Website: macys
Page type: customer-info-address
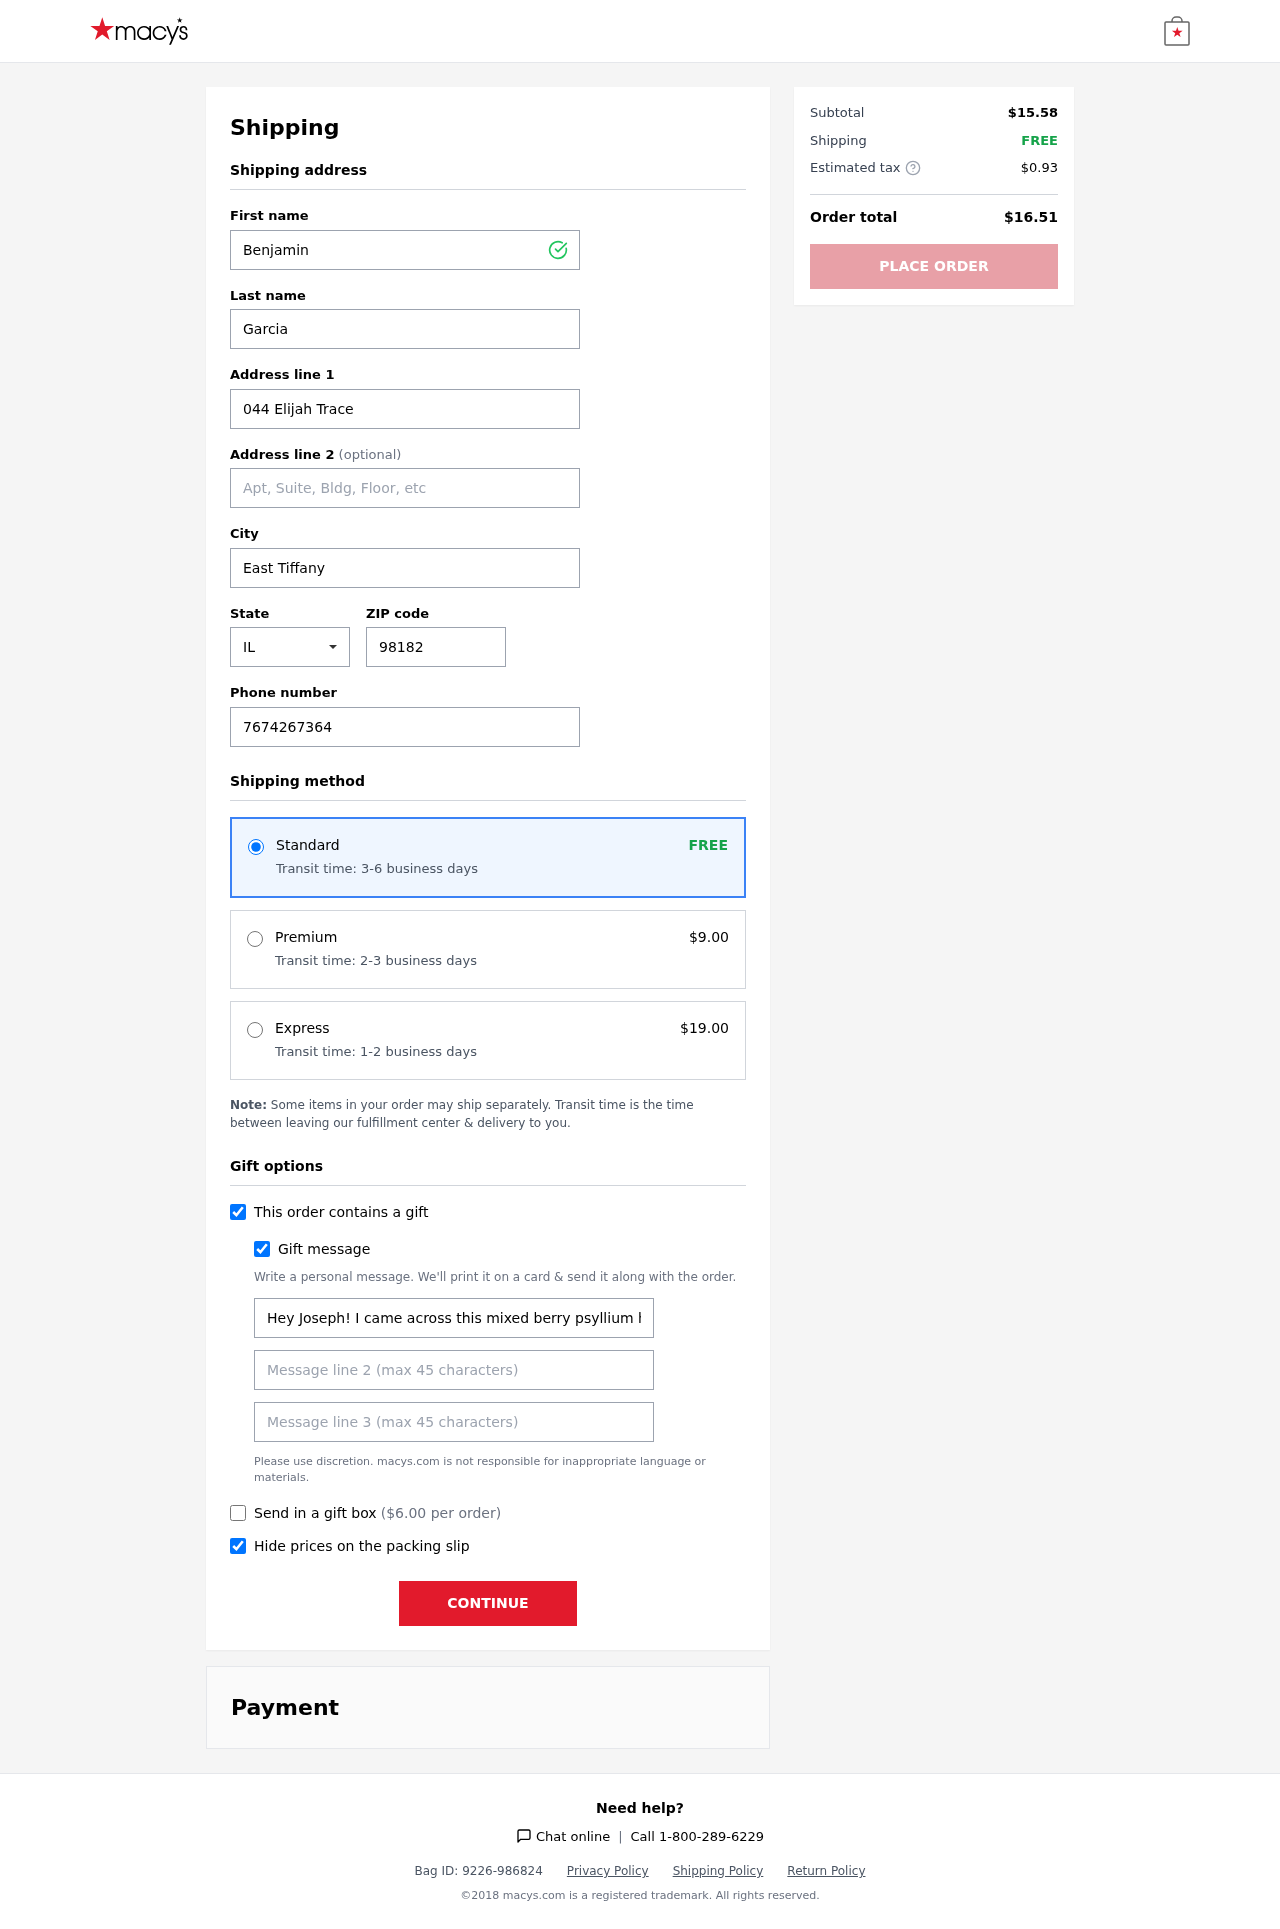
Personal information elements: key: PII_CITY
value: East Tiffany
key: PII_FIRSTNAME
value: Benjamin
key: PII_GIFT_MESSAGE
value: Hey Joseph! I came across this mixed berry psyllium husk powder and thought of you—perfect for those morning smoothies we both love. Hope it adds a little something special to your day! Benjamin
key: PII_LASTNAME
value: Garcia
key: PII_PHONE
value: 7674267364
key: PII_POSTCODE
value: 98182
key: PII_STATE_ABBR
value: IL
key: PII_STREET
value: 044 Elijah Trace
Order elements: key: ORDER_SHIPPING_STANDARD
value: FREE
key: ORDER_SHIPPING_STANDARD_TIME
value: Transit time: 3-6 business days
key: ORDER_SHIPPING_PREMIUM
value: $9.00
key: ORDER_SHIPPING_PREMIUM_TIME
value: Transit time: 2-3 business days
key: ORDER_SHIPPING_EXPRESS
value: $19.00
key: ORDER_SHIPPING_EXPRESS_TIME
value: Transit time: 1-2 business days
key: ORDER_GIFT_BOX_FEE
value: $6.00
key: ORDER_SUBTOTAL
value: $15.58
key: ORDER_SHIPPING_COST
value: FREE
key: ORDER_TAX
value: $0.93
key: ORDER_TOTAL
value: $16.51